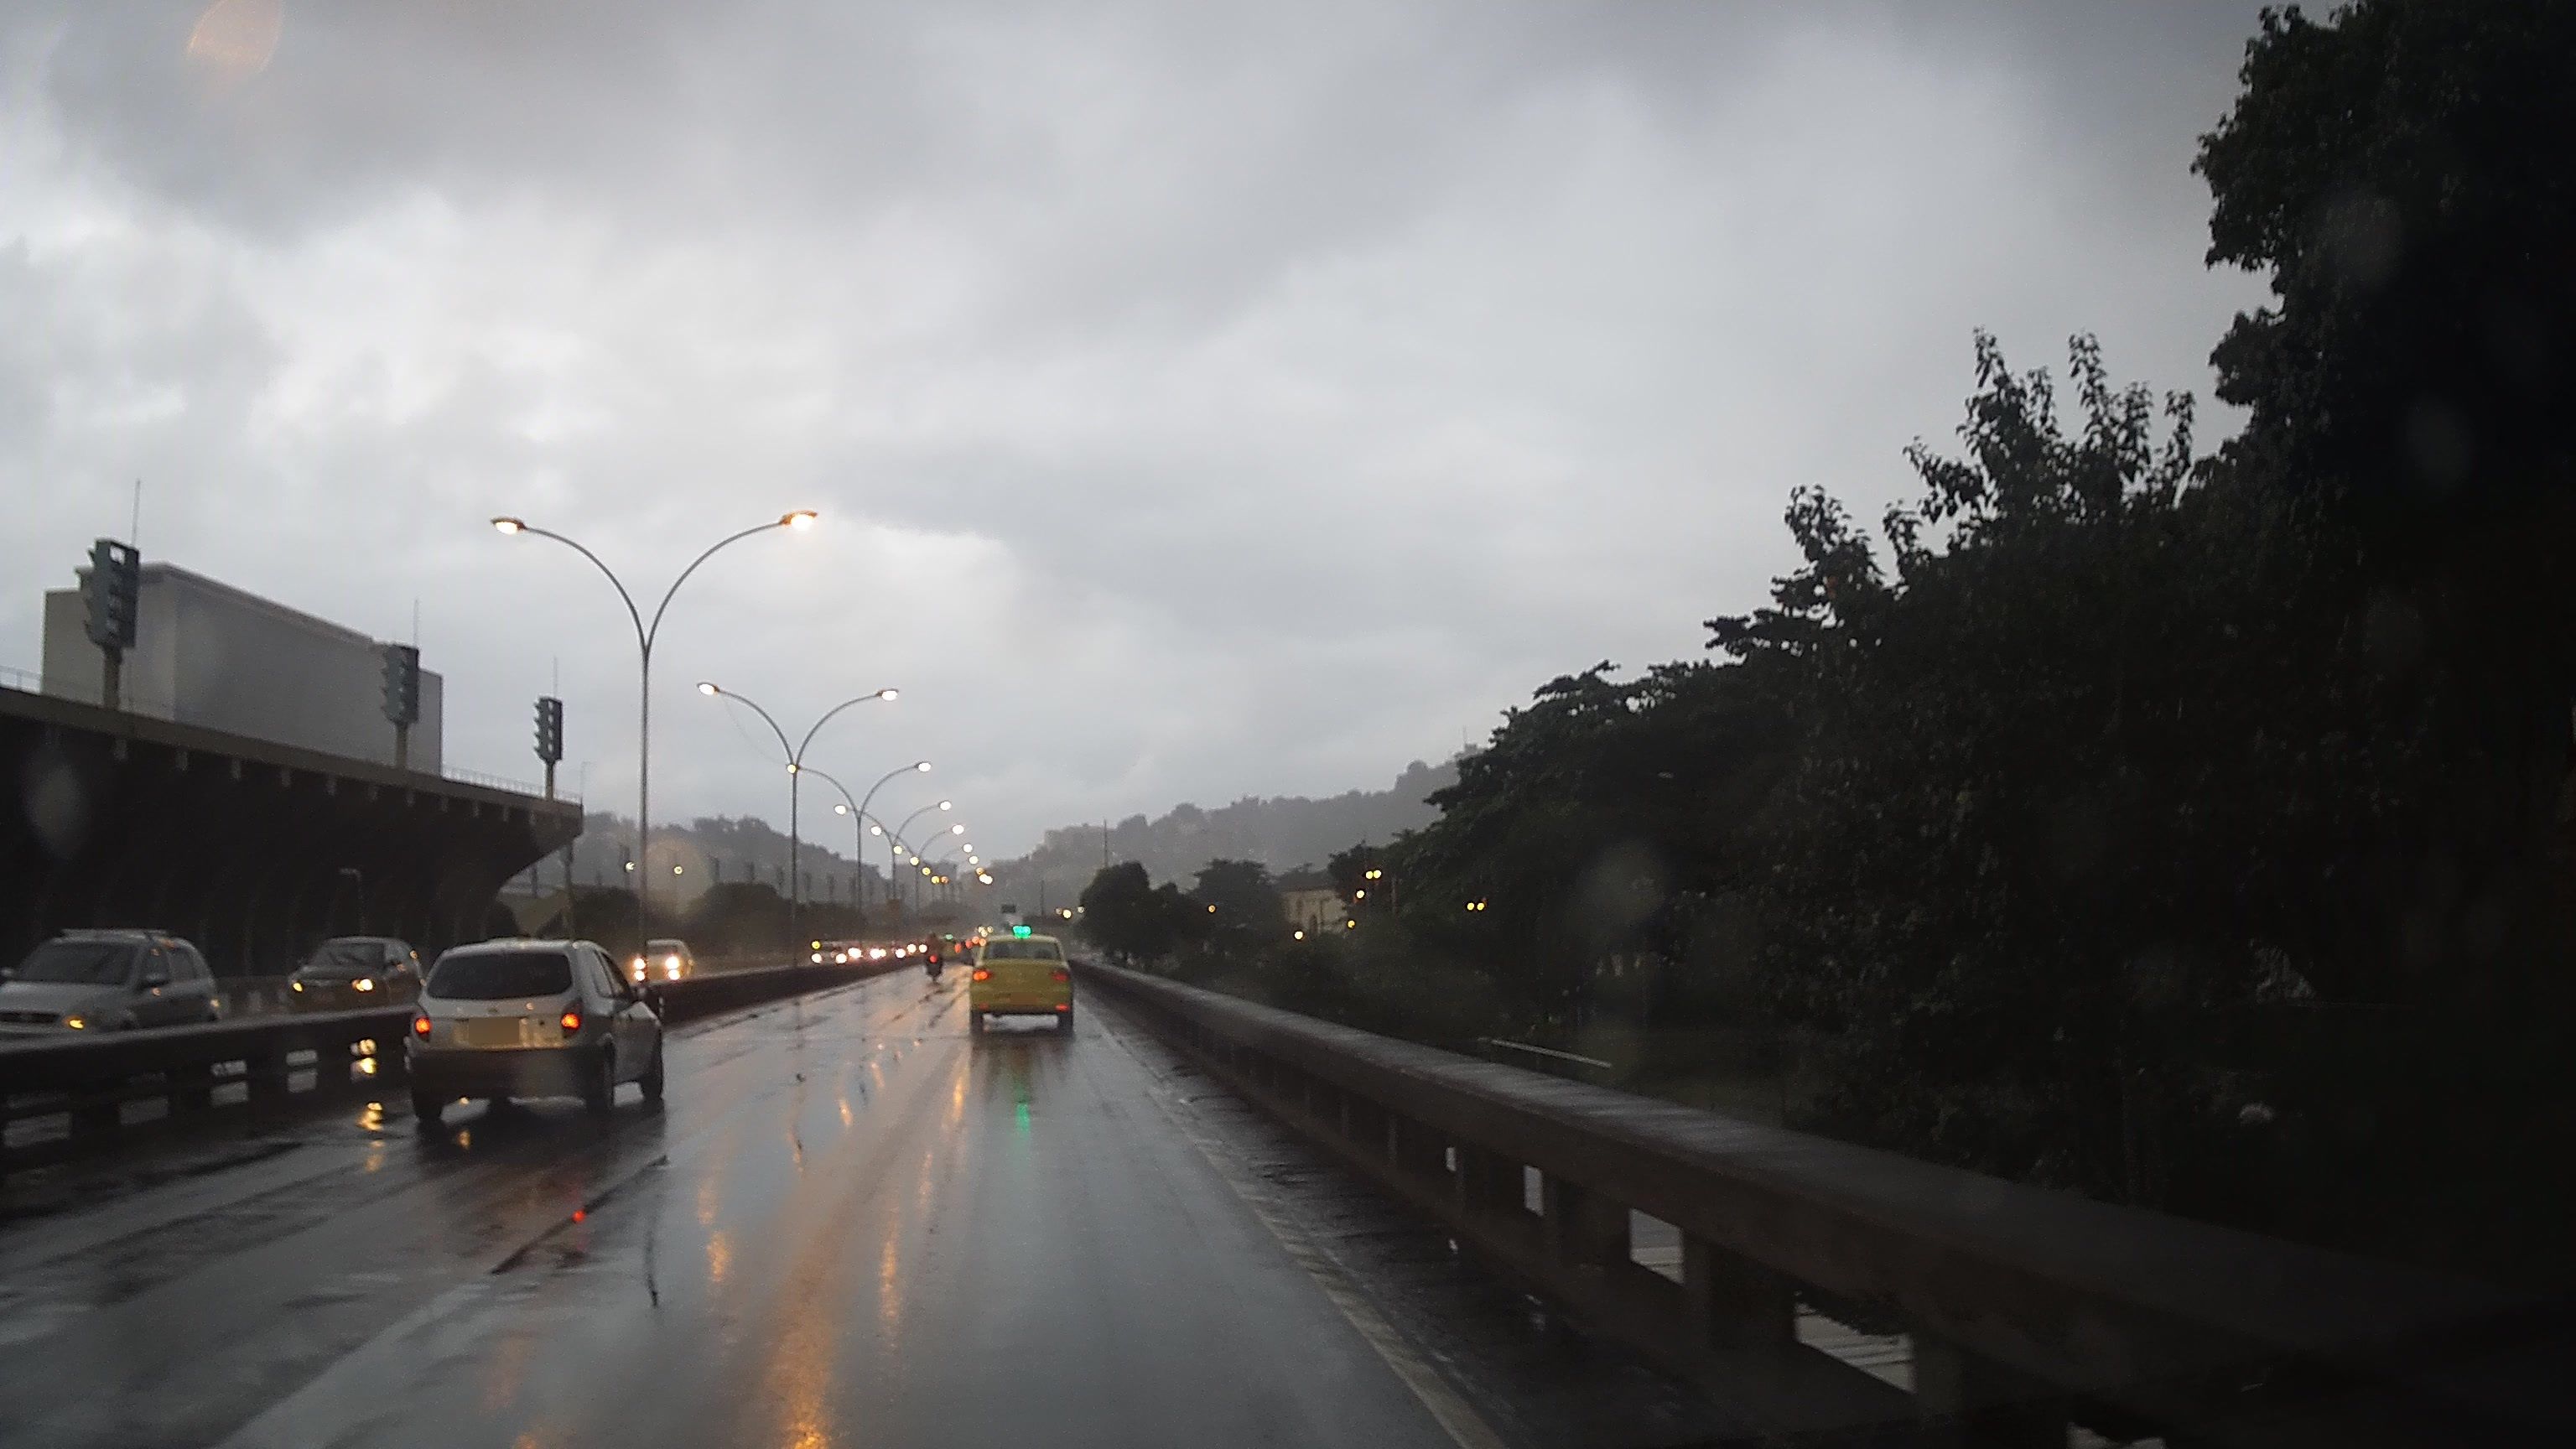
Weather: rainy
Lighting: dusk/dawn
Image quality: slightly poor
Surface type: driving surface
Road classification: primary
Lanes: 2
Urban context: urban centre
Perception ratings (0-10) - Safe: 1.85, Lively: 4.82, Beautiful: 7.12, Boring: 1.06, Depressing: 1.24, Wealthy: 1.66